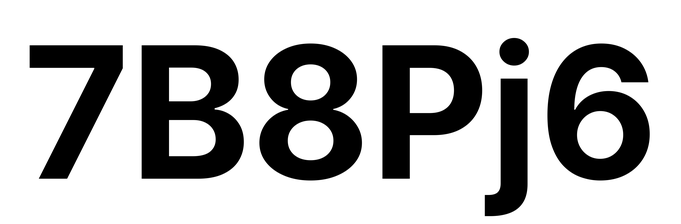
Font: Inter_Bold